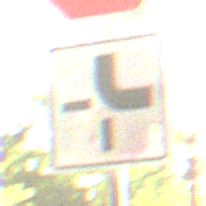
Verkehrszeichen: VerlaufVorfahrtsstrasse4
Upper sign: Stop
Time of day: SunriseSunset
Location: Outdoor (Suburban)
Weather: Clear
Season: NotSpecified
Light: Natural